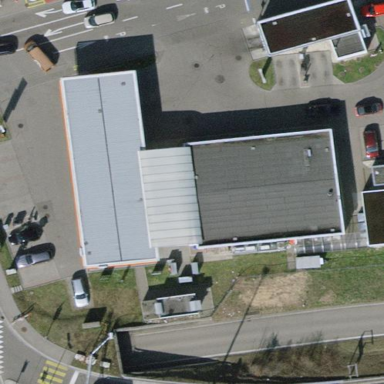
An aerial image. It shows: Convenience store under the retail building.